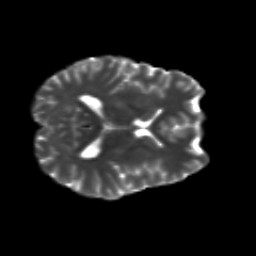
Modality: T2w
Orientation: axial
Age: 20
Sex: male
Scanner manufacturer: siemens
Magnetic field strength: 3 T
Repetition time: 8.8 s
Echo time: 0.085 s